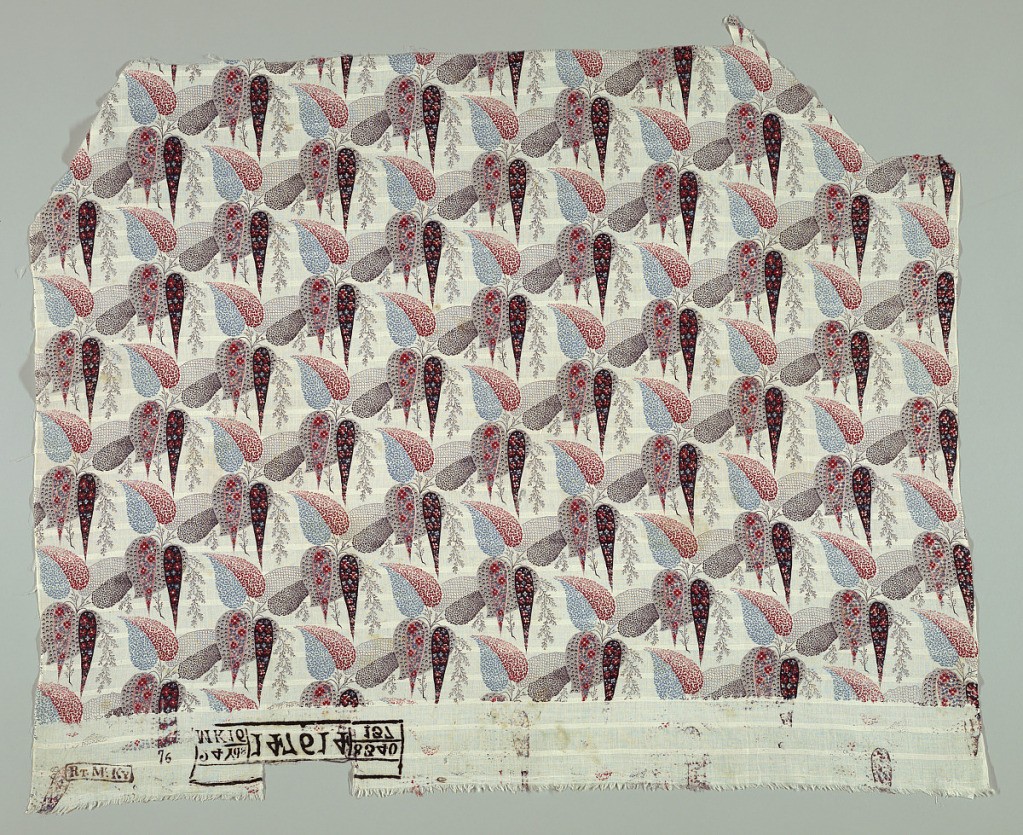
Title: Textile
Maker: Robert McKay
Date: ca. 1830
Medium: cotton Technique: roller print on plain weave with bands of weft floats
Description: Bolt-end of fabric with factory stamp.